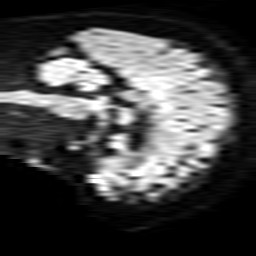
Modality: TRACE
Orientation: sagittal
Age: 62
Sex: male
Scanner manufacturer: philips
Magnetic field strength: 1.5 T
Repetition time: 3.639 s
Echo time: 0.09255 s